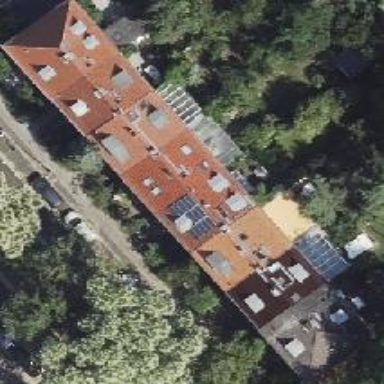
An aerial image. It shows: The roof of the building is hipped and made of roof tiles. It is oriented along the building.